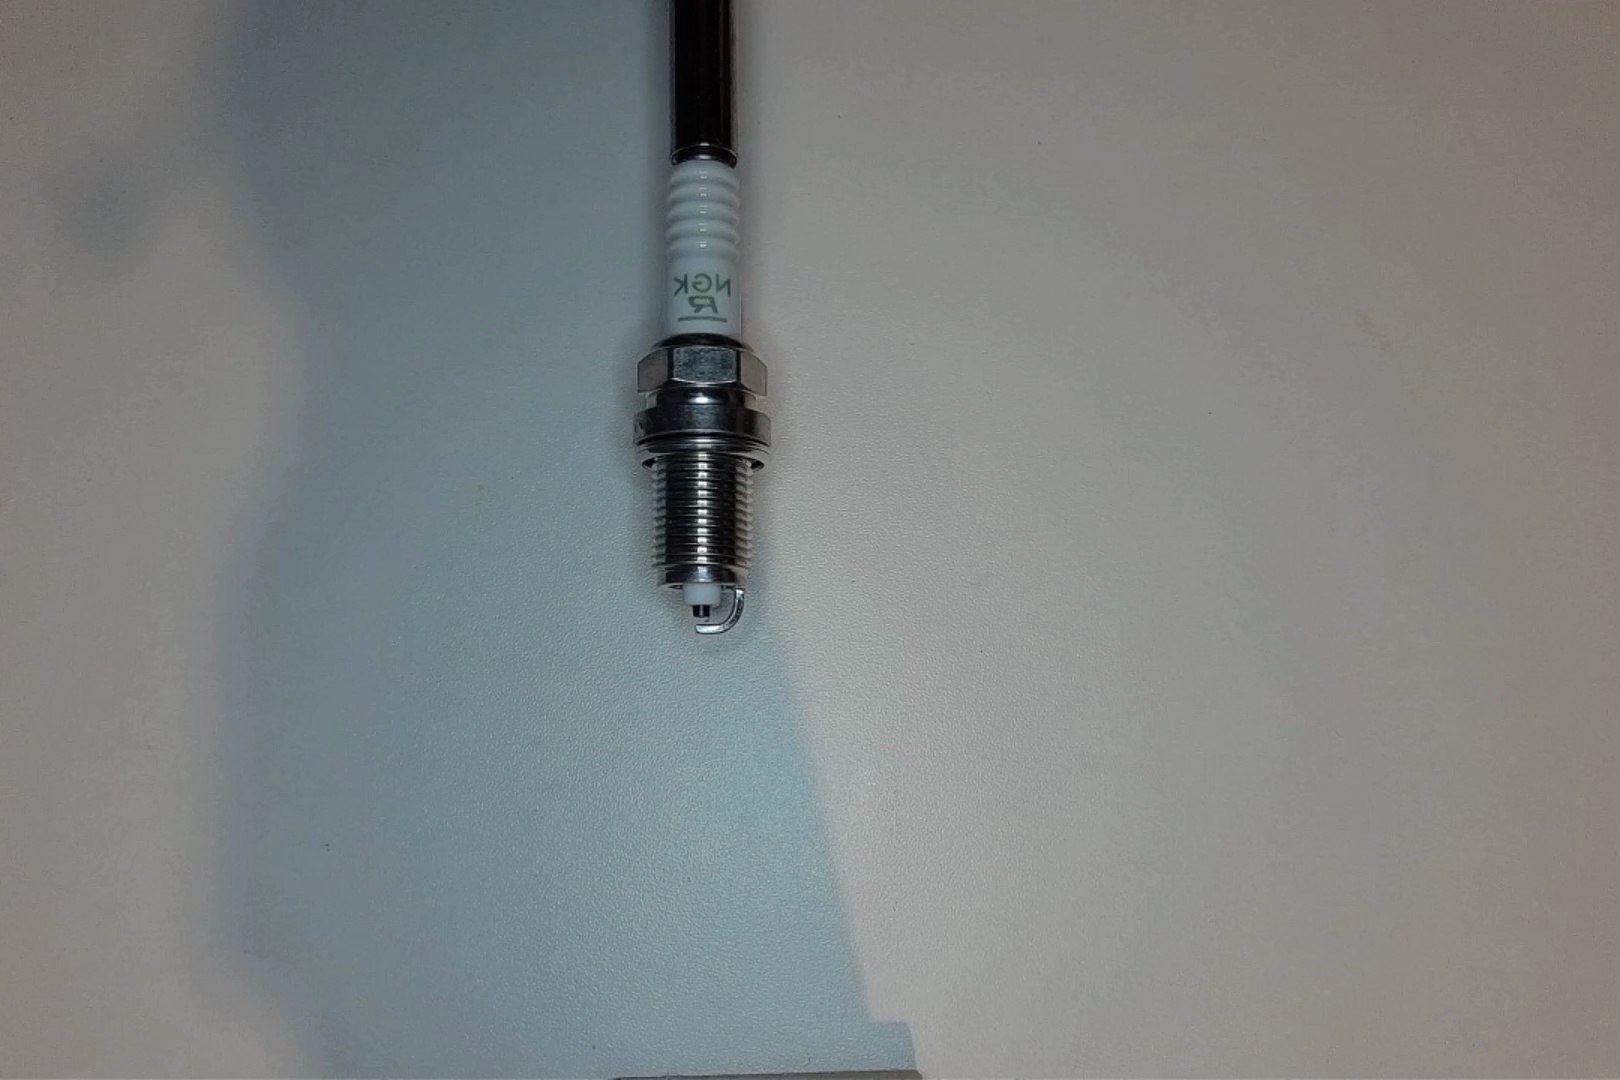
Label: normal